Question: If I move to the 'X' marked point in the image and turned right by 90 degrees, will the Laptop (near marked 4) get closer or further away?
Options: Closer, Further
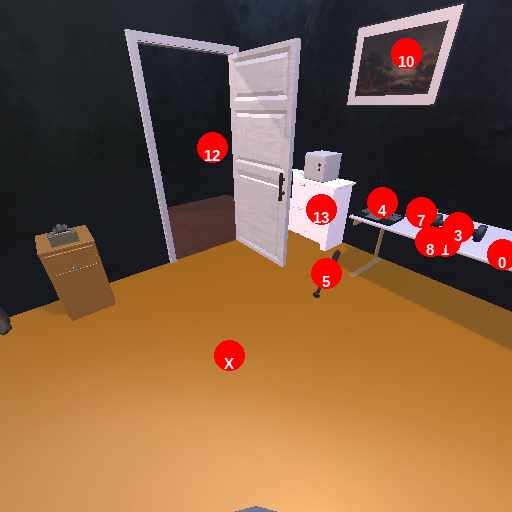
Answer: Closer